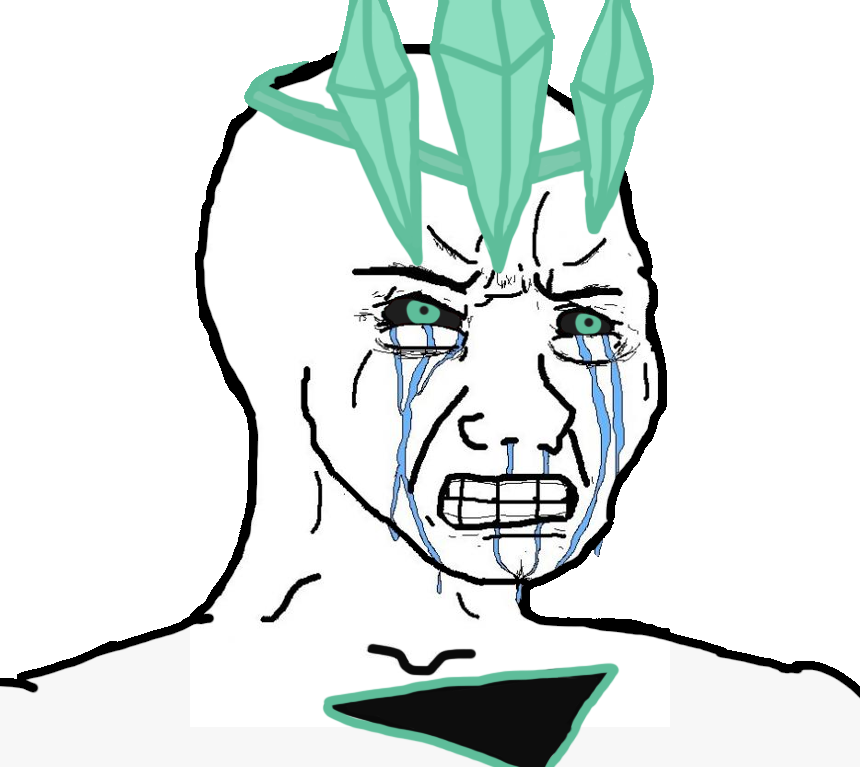
Label: 5_Crying_Wojak